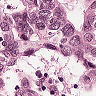
Metastatic tissue present: yes